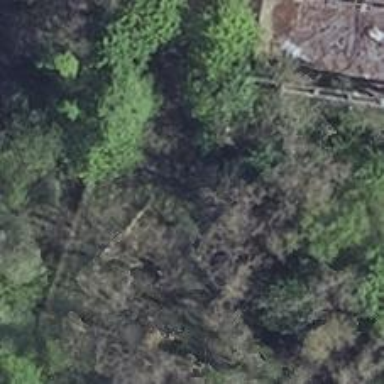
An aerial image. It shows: Abandoned railway spur.